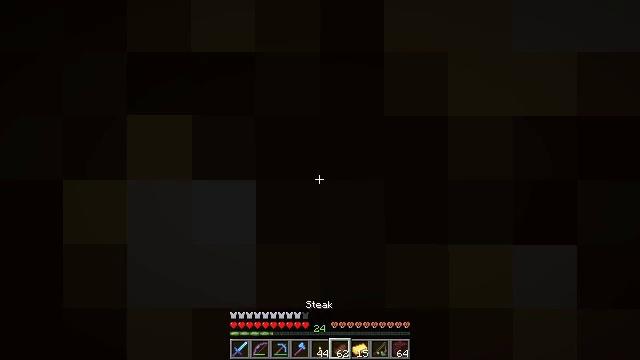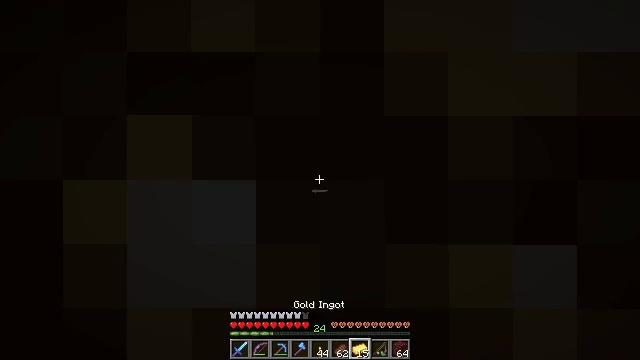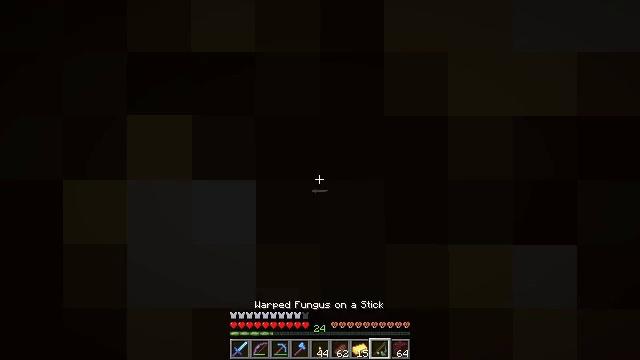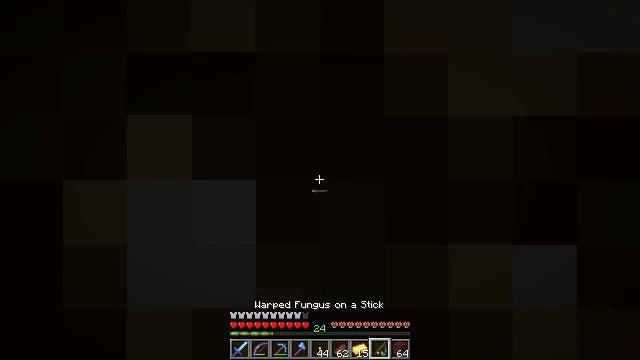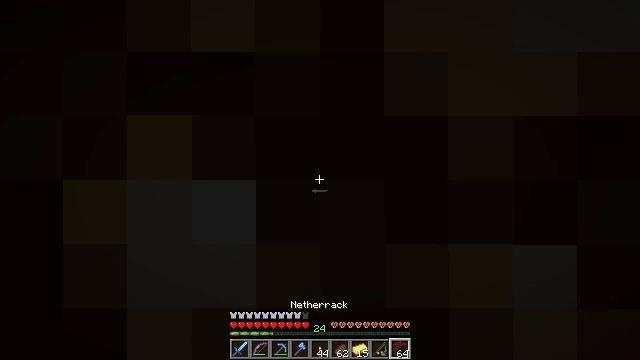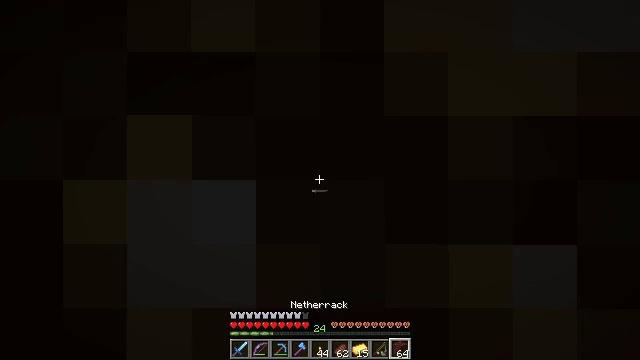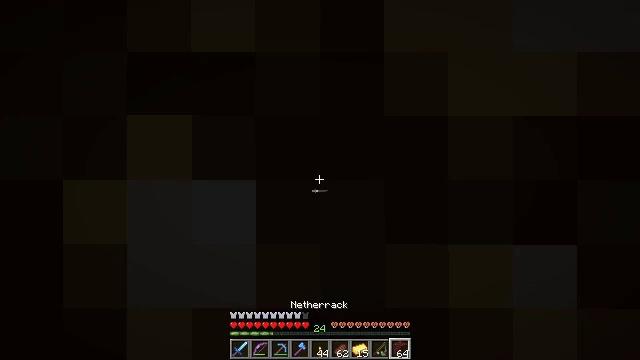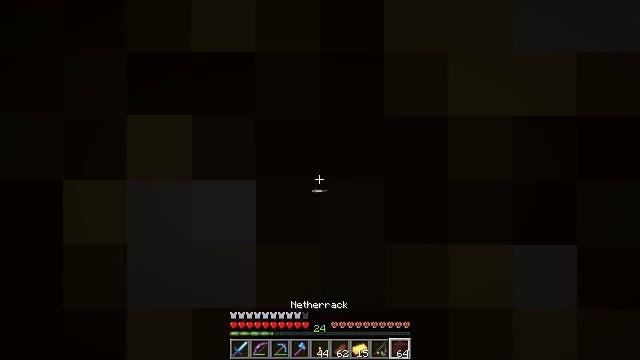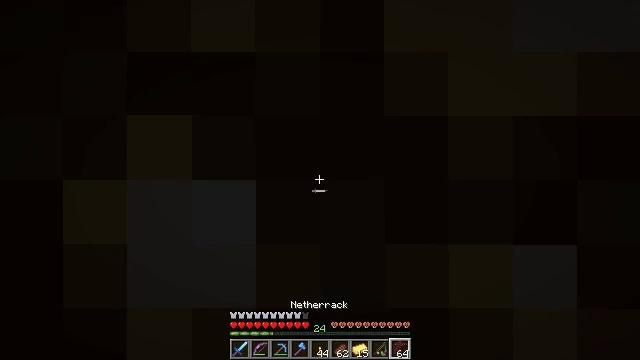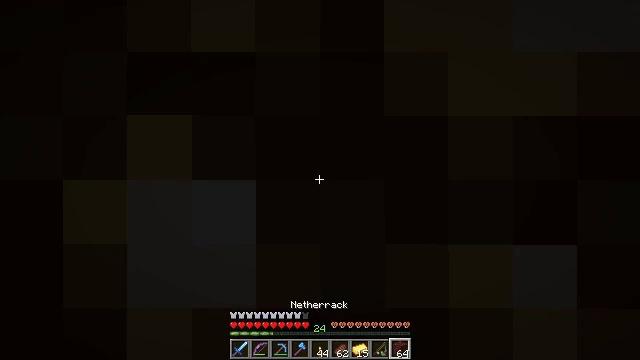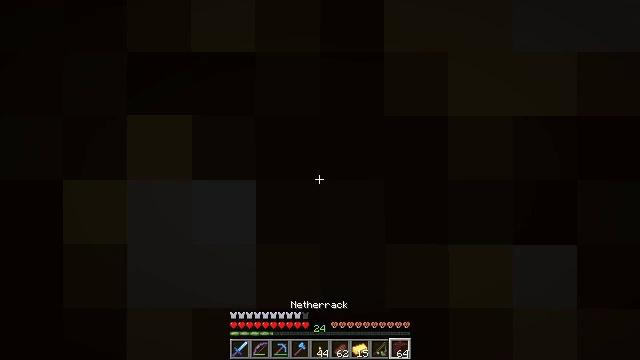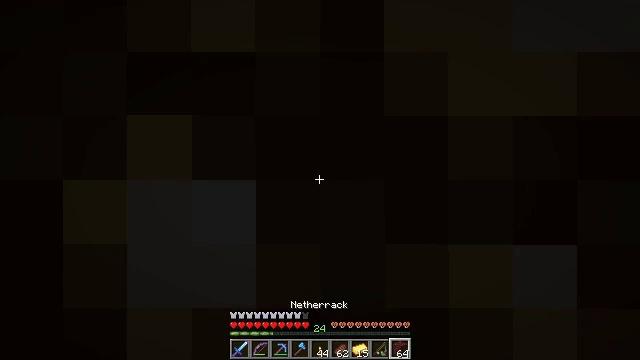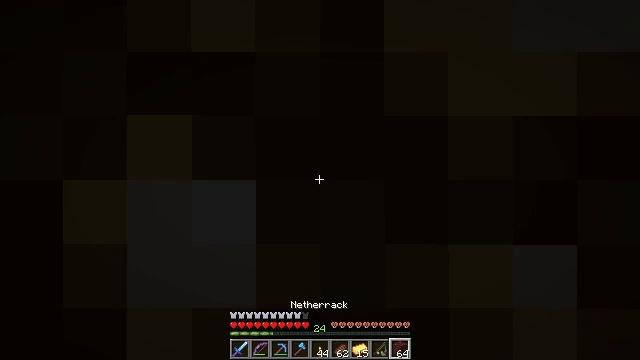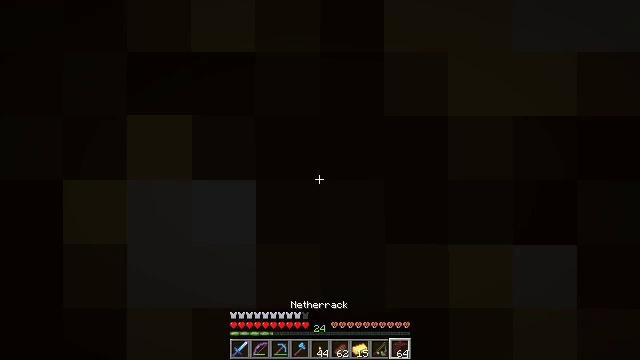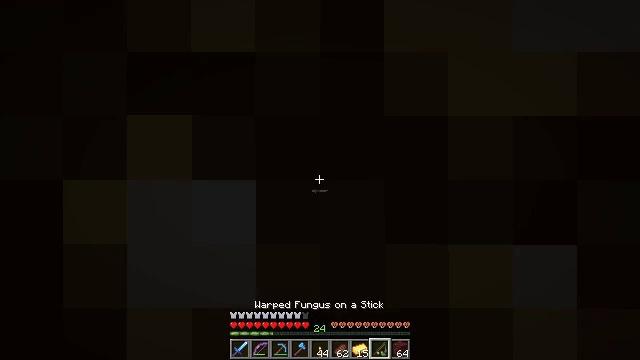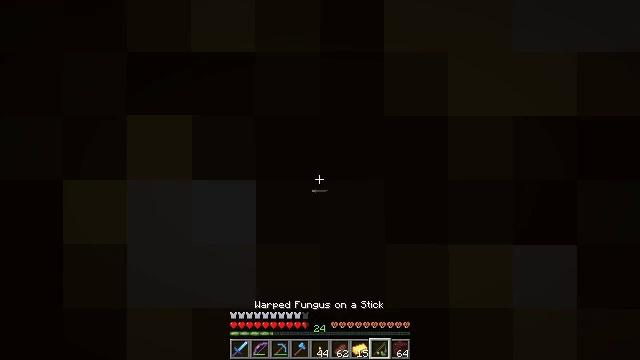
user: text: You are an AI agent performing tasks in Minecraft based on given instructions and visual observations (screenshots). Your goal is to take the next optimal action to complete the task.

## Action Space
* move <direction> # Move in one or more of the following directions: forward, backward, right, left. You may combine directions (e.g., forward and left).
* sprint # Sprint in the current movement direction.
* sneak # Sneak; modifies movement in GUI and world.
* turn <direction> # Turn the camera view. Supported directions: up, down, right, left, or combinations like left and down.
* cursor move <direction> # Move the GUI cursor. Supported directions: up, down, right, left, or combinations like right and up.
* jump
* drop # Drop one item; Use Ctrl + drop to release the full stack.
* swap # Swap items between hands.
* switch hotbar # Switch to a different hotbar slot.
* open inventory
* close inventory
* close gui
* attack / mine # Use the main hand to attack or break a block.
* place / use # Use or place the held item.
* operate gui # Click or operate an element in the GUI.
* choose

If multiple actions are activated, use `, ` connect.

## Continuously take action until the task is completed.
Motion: motion action
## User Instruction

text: Collect glowstone blocks for lighting.
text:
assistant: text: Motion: no_op
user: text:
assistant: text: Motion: no_op
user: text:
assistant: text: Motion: turn left and down
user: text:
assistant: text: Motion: turn right and down
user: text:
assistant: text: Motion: turn right and down
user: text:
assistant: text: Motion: turn right and down
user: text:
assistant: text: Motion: turn right and down
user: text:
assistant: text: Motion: turn right and down
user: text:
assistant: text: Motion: turn right and up
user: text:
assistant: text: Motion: turn right
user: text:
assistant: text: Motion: no_op
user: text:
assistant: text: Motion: no_op
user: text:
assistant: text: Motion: turn up
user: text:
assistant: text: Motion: no_op
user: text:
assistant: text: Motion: no_op
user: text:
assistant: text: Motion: no_op
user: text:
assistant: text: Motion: turn left and up
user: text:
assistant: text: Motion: turn left and up
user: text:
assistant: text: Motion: turn left and up
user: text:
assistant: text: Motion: turn left and up
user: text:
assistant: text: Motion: turn left and up, switch to hotbar 3
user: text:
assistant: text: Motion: switch to hotbar 3
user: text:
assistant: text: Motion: turn left and up, switch to hotbar 3
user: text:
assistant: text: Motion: turn left and up
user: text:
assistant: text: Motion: turn left and up, attack / mine
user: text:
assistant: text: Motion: turn left and up, attack / mine
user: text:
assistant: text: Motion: turn up, attack / mine
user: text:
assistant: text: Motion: attack / mine
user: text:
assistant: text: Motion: attack / mine
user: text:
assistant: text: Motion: turn left and up, attack / mine